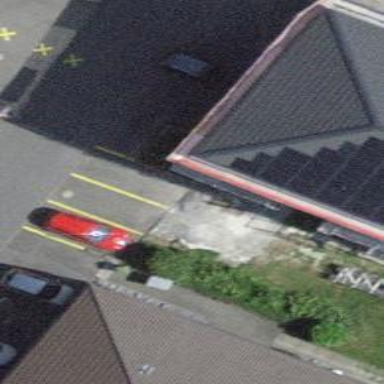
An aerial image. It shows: Street-side parking area.